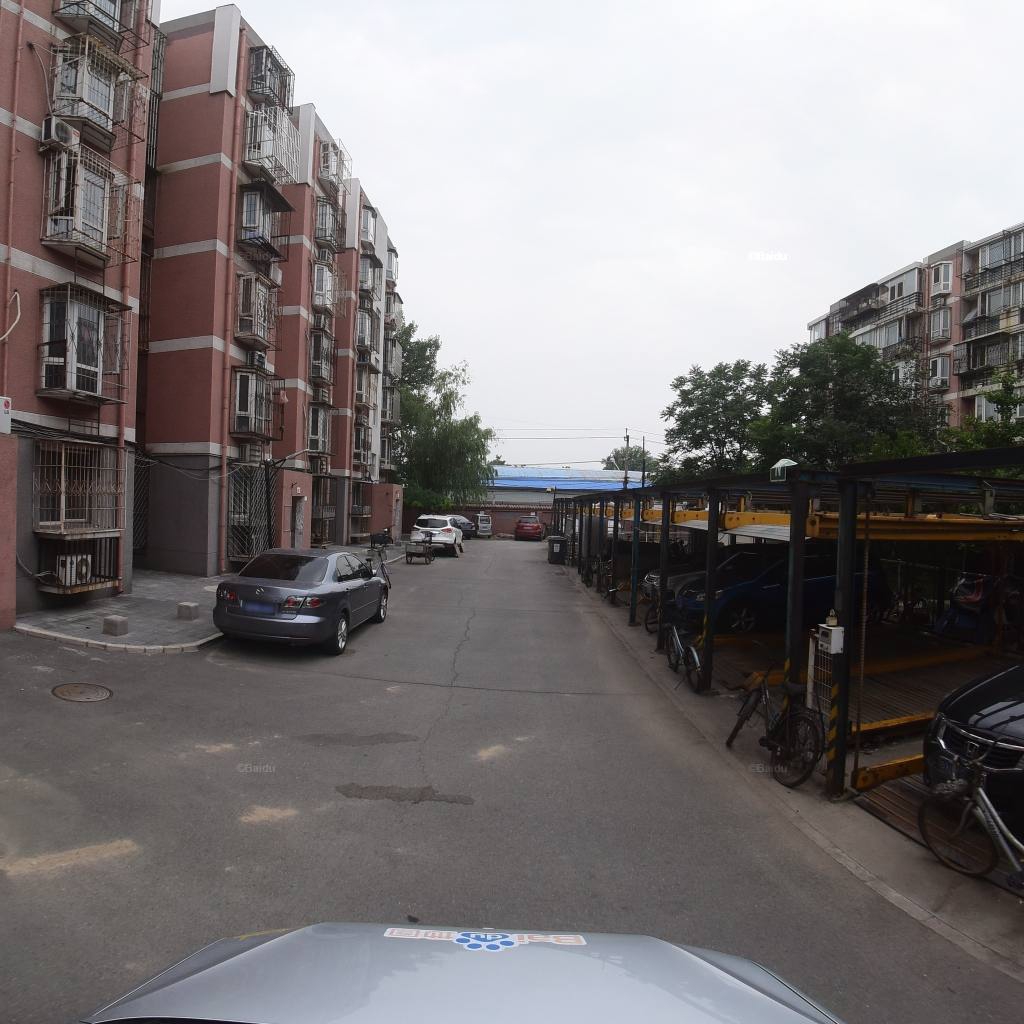
Region: Fengtai
Road damage annotations: longitudinal crack, manhole cover, transverse crack, transverse crack, longitudinal crack